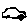
Label: car